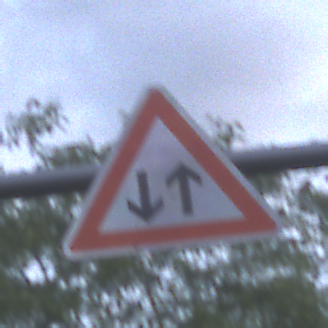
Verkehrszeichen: Gegenverkehr
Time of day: SunriseSunset
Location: Outdoor (Urban)
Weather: PartlyCloudy
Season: NotSpecified
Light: Natural